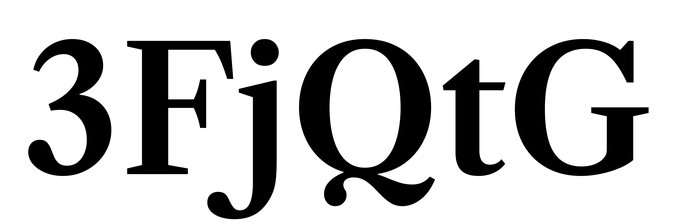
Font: LibreCaslonText_SemiBold